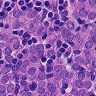
Metastatic tissue present: yes